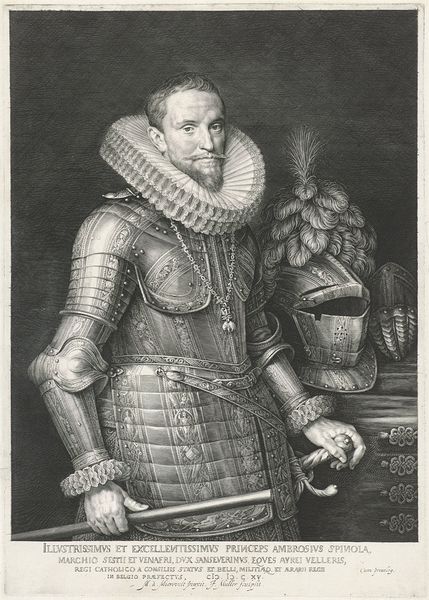
Titel: Portret van Ambrogio Spinola, markies de los Balbases
Künstler: Jan Harmensz. Muller
Standort: Amsterdam
Institution: Rijksmuseum
Schlagwörter: gemälde, mann, alt, bart, kette, feathers, ornate, soldier, sword, black, collar, face, grey, hair, lace, painting, schwarz-weiß, helm, ritter, silver, man, ear, young, armor, helmet, knight, metal, noble, prince, spanish, drawing, beard, necklace, victorian, human, latein, engraving, england, mustache, moustache, middle age, ruffle, ruff, pendant, aristocrat, gauntlet, feathered hat, illustrissime